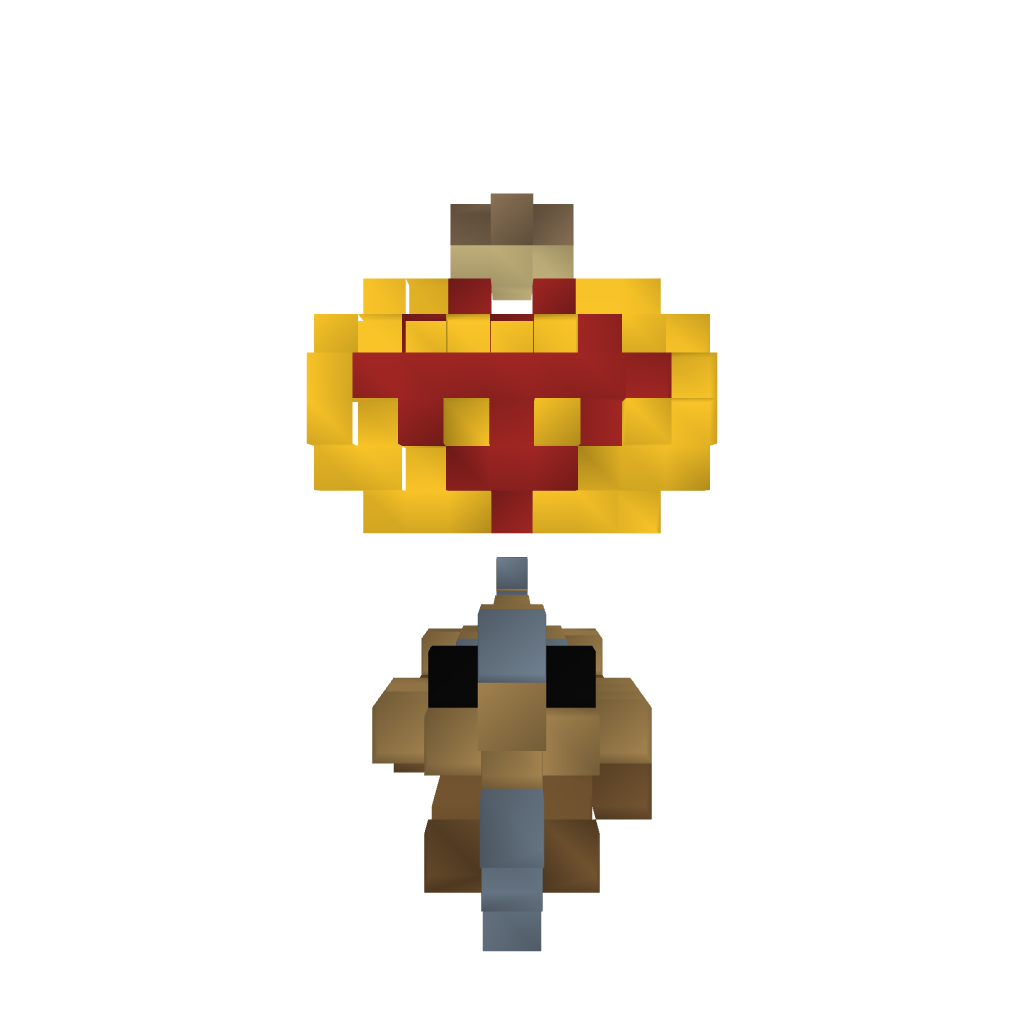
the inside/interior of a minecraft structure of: Viking Ship [Small]